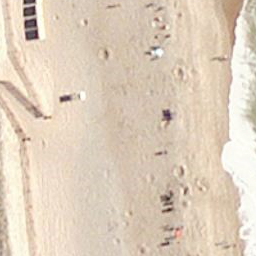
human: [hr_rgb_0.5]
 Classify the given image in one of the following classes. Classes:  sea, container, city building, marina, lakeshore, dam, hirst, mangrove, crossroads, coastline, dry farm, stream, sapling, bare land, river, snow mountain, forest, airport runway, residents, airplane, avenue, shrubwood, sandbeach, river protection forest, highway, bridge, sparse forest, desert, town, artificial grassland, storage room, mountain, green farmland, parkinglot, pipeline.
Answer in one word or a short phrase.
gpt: sandbeach